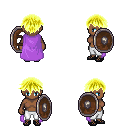
a pixel art fantasy rpg character, female body template, human, dark skin, lavender cape, white pants, gold short bangs hairstyle, ghillies, shield, four views (front, back, left, right), 2x2 character sprite sheet, small pixel art, hard edges, no anti-aliasing